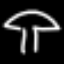
Label: mushroom